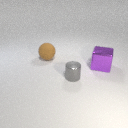
large brown rubber sphere to the left of large purple metal cube